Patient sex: M
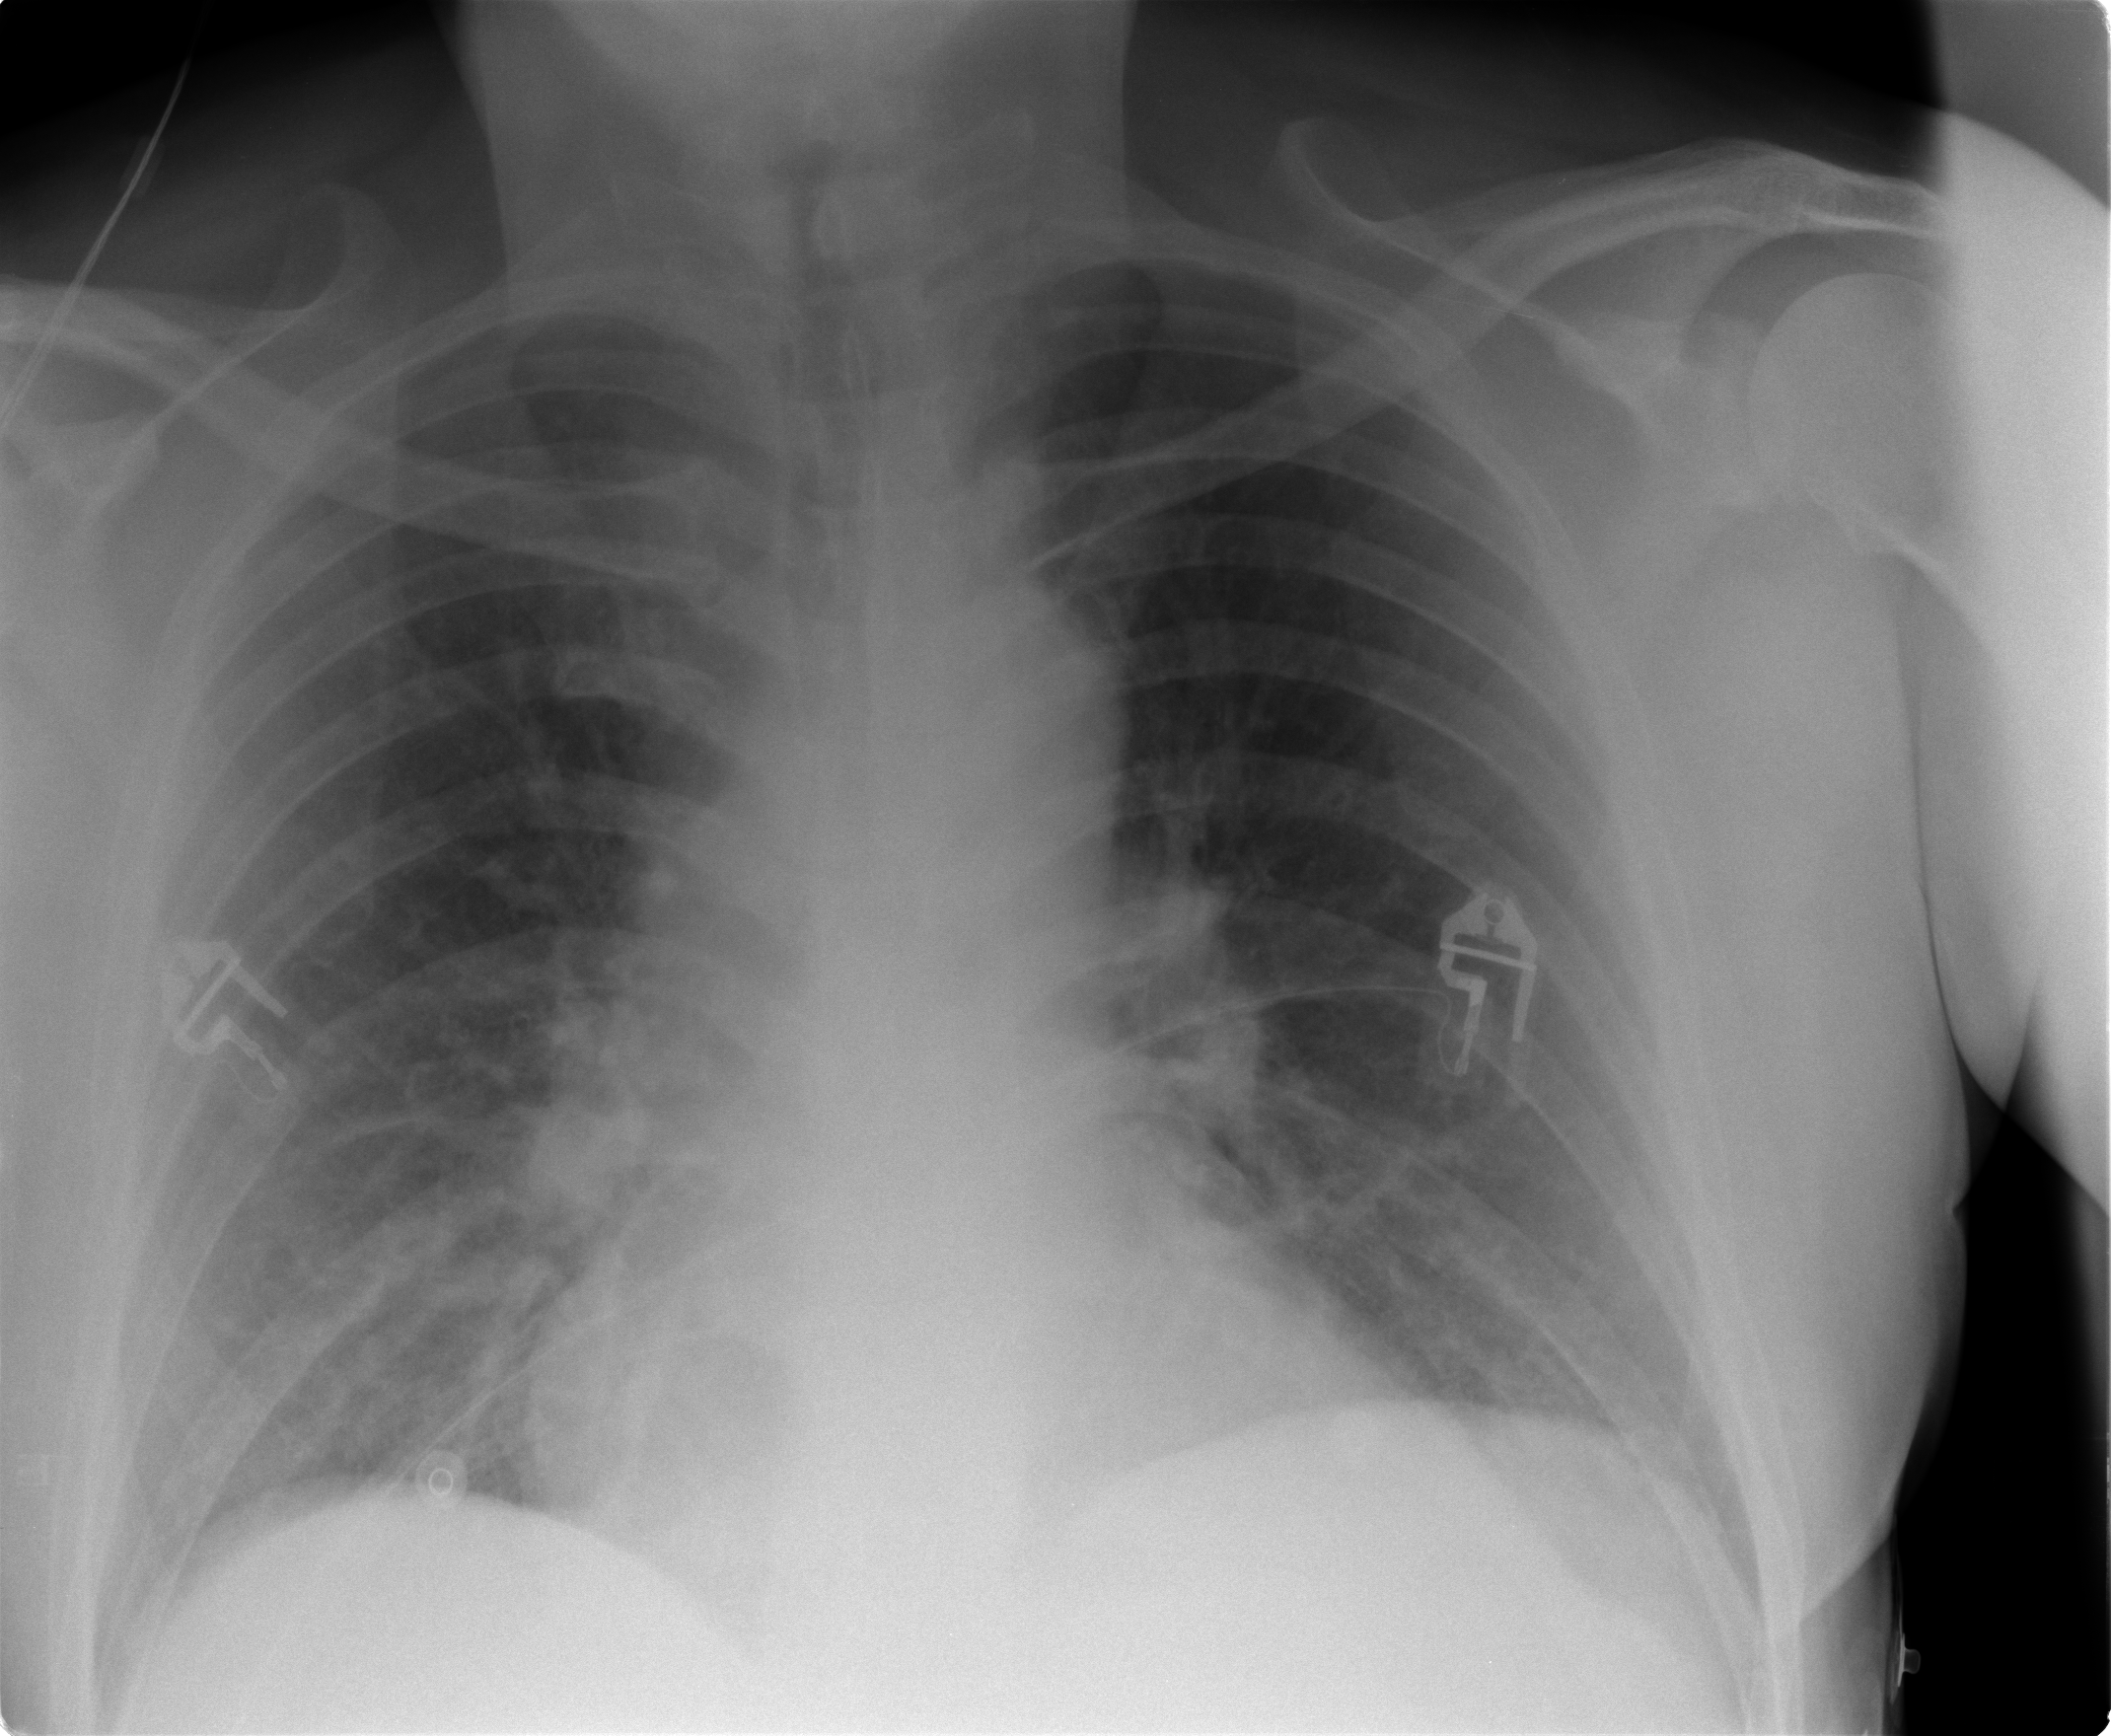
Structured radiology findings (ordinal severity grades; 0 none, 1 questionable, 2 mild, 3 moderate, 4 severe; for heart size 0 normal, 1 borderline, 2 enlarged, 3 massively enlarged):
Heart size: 0
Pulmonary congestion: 2
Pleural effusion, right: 0
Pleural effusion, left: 0
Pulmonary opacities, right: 0
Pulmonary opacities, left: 0
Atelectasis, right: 0
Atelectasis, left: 0